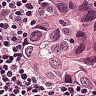
Metastatic tissue present: yes